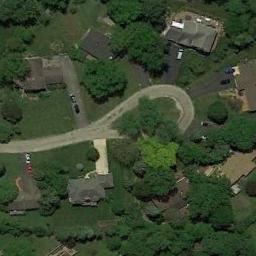
Label: residential